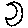
Label: moon